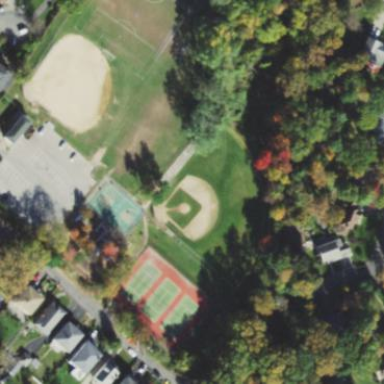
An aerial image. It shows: Baseball pitch for leisure and sports activities.